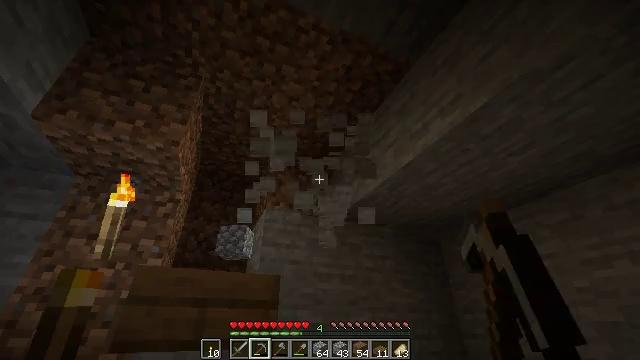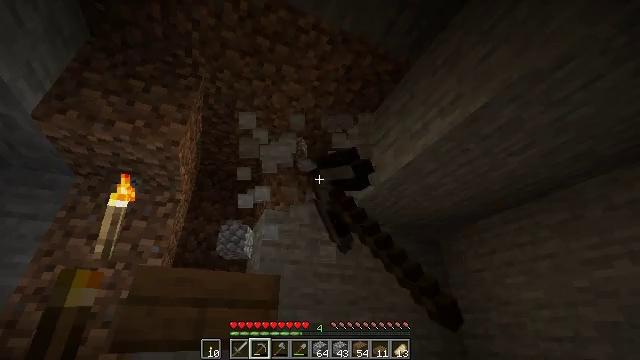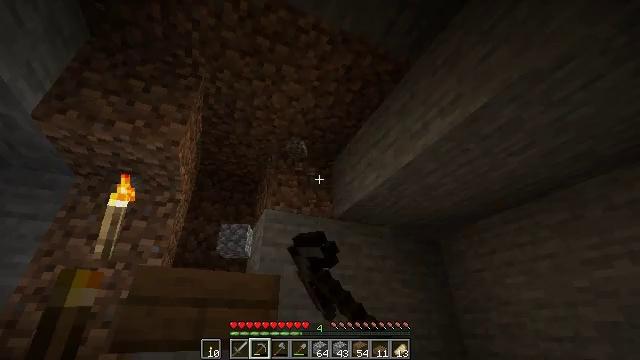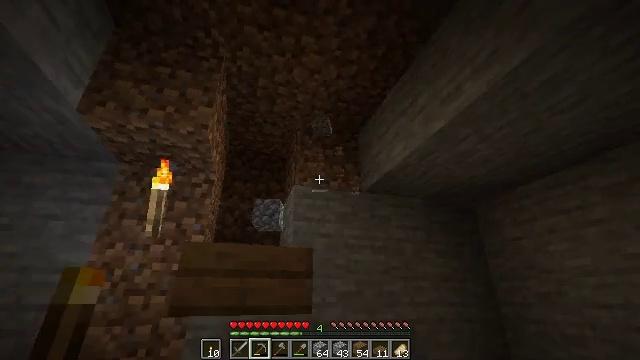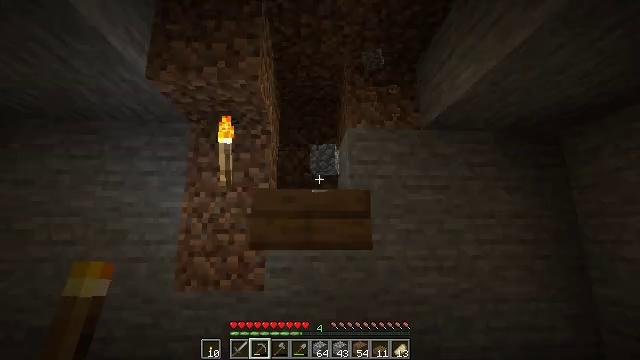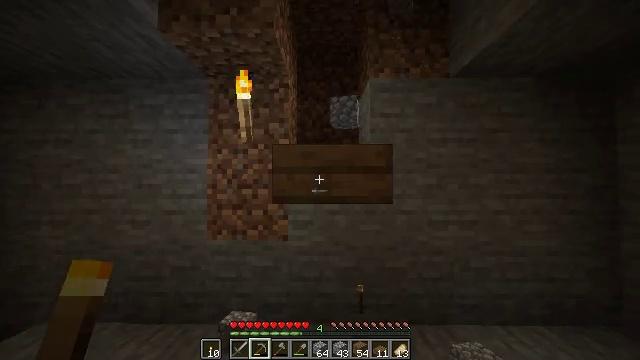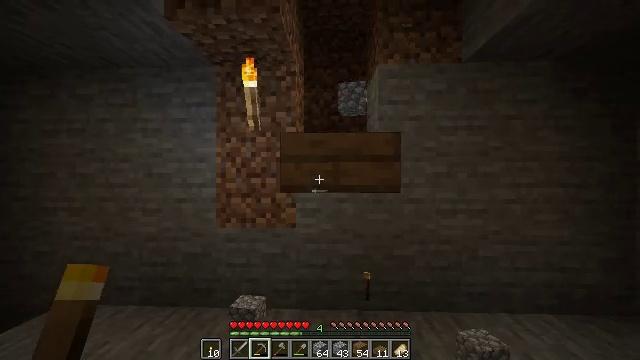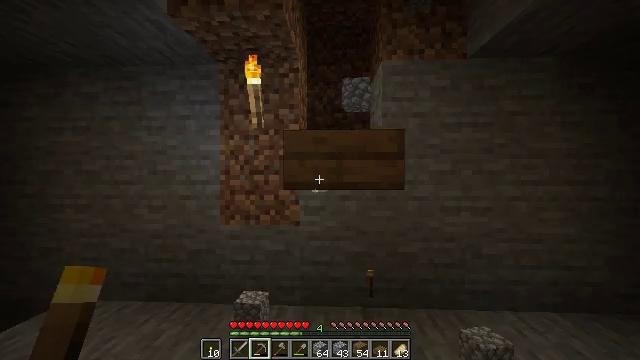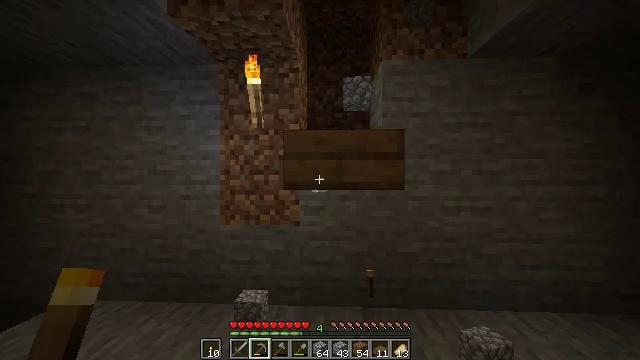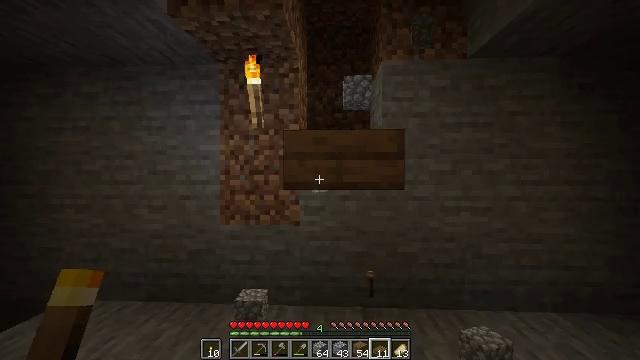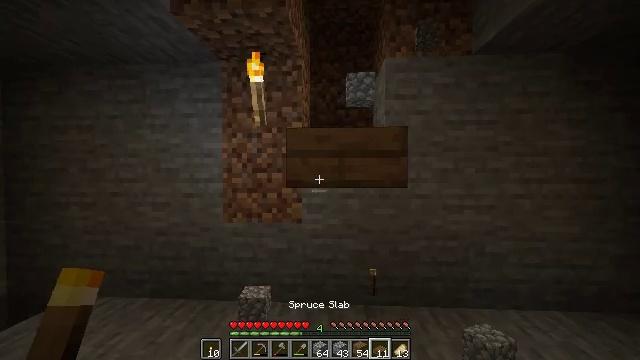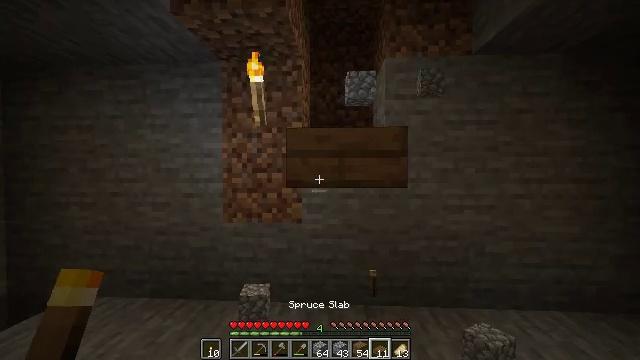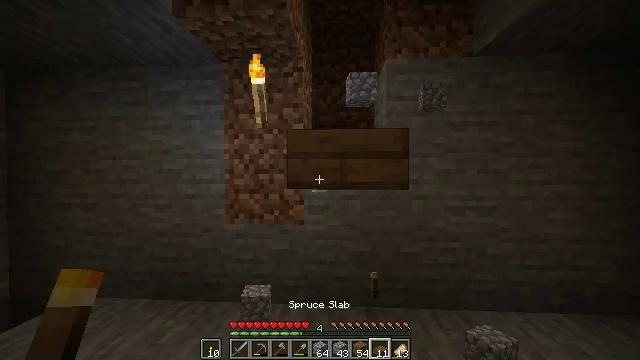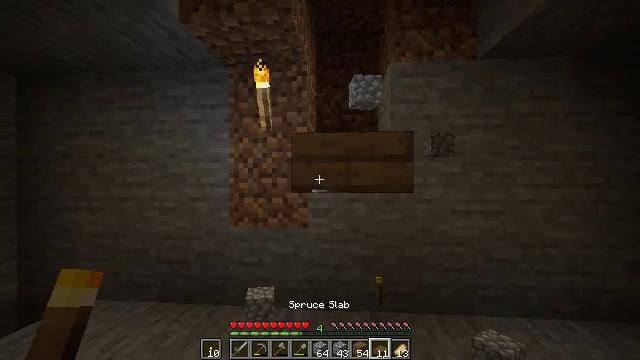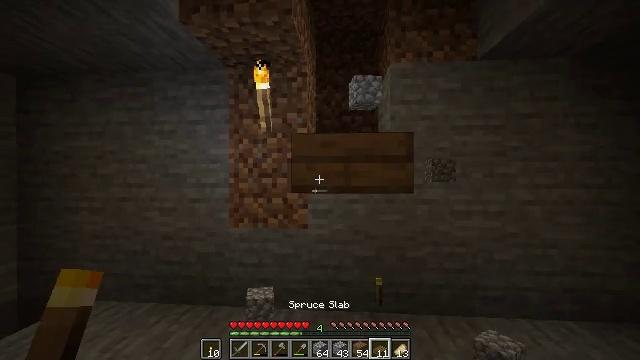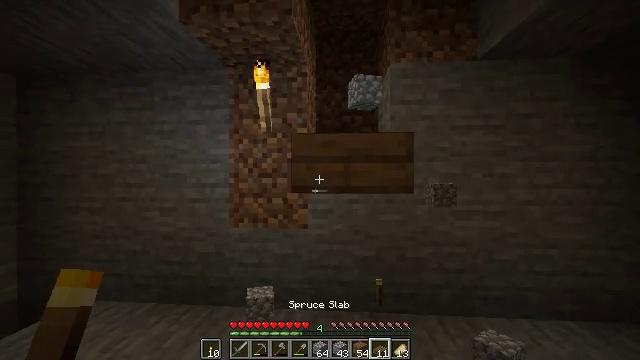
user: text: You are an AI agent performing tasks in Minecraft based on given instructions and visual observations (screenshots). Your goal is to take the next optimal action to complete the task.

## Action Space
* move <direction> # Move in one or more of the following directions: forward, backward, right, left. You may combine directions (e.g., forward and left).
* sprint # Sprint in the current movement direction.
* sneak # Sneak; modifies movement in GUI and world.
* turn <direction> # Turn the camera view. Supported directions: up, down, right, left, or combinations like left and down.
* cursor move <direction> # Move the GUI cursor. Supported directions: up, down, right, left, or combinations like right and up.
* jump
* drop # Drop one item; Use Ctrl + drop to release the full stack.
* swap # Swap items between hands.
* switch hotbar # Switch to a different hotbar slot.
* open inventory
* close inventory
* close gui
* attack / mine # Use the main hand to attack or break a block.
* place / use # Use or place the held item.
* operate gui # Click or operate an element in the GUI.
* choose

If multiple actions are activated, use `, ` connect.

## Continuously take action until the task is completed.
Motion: motion action
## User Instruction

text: Reclaim the spruce slab for later use.
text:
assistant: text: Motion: attack / mine
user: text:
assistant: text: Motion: attack / mine
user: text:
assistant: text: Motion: turn left and down
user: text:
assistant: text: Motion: turn left and down
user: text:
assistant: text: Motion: turn left and down
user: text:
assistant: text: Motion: turn left and down
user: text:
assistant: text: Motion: no_op
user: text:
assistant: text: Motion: no_op
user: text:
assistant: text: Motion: no_op
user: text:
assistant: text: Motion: no_op
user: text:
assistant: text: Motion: no_op
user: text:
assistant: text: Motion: no_op
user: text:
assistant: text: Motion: no_op
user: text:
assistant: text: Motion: no_op
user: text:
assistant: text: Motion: no_op
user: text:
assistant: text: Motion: move left
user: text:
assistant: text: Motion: move left
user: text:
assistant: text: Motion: move left
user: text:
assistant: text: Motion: move left
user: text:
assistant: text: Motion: no_op
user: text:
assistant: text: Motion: no_op
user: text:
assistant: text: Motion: no_op
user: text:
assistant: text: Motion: turn right
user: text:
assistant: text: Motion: turn right and up
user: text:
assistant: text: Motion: turn right
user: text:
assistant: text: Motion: turn right
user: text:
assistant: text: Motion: turn right
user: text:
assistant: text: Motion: turn right
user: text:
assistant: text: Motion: turn right
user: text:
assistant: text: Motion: turn right